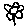
Label: flower